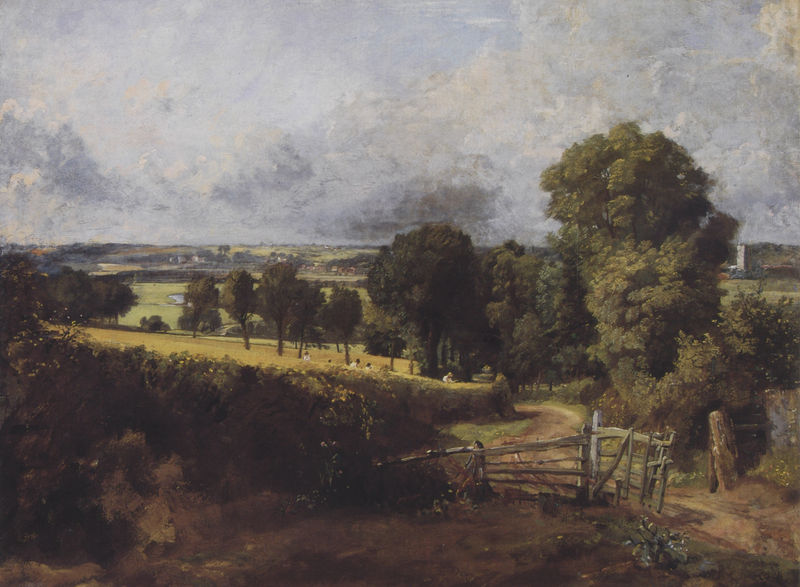
Titel: Fen Lane, East Bergholt
Künstler: John Constable
Institution: (Privatsammlung)
Schlagwörter: baum, blau, dunkel, gemälde, gewitter, himmel, kopf, schatten, wasser, weiß, wolken, bäume, fluss, gelb, grün, kirchturm, landschaft, menschen, ocker, see, stadt, teich, blume, blumen, braun, degas, frankreich, frau, hell, holz, köpfe, licht, schwarz, strasse, ausblick, gebäude, gras, haus, weg, wiese, wolke, zaun, gesellschaft, leute, malerei, mensch, holland, öl, erde, feld, felder, horizont, häuser, hügel, natur, pappel, stamm, strauch, weide, weite, busch, büsche, gatter, gebüsch, kirche, pfad, sonne, wege, wiesen, boden, land, realismus, personen, pflanzen, england, tal, wald, turm, bewölkt, hellblau, sommer, acker, ernte, feldarbeit, feldweg, getreide, dorf, mauer, allee, hecke, hellgrün, landschaftsmalerei, latten, ausflug, böschung, constable, blue, people, green, oil painting, balken, durchgang, menschenleer, bauer, kornfeld, tor, burg, wandern, erdfarben, pfahl, schlamm, pforte, sky, tree, landscape, nature, hain, spaziergänger, path, road, shadow, gree, botanik, ladschaft, wind, weitsicht, fence, corot, sunlight, rural, pastoral, gate, hecken, himmer, forrest, himmel wolken, alee, zaunlatten, hügelhang, roud, hudson river valley, lane distance